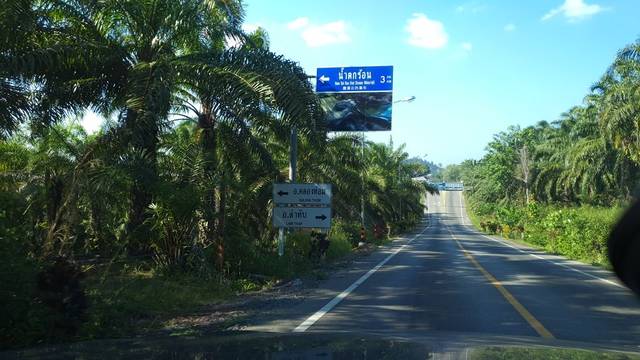
Region: Thailand
Coordinates: 7.945, 99.216